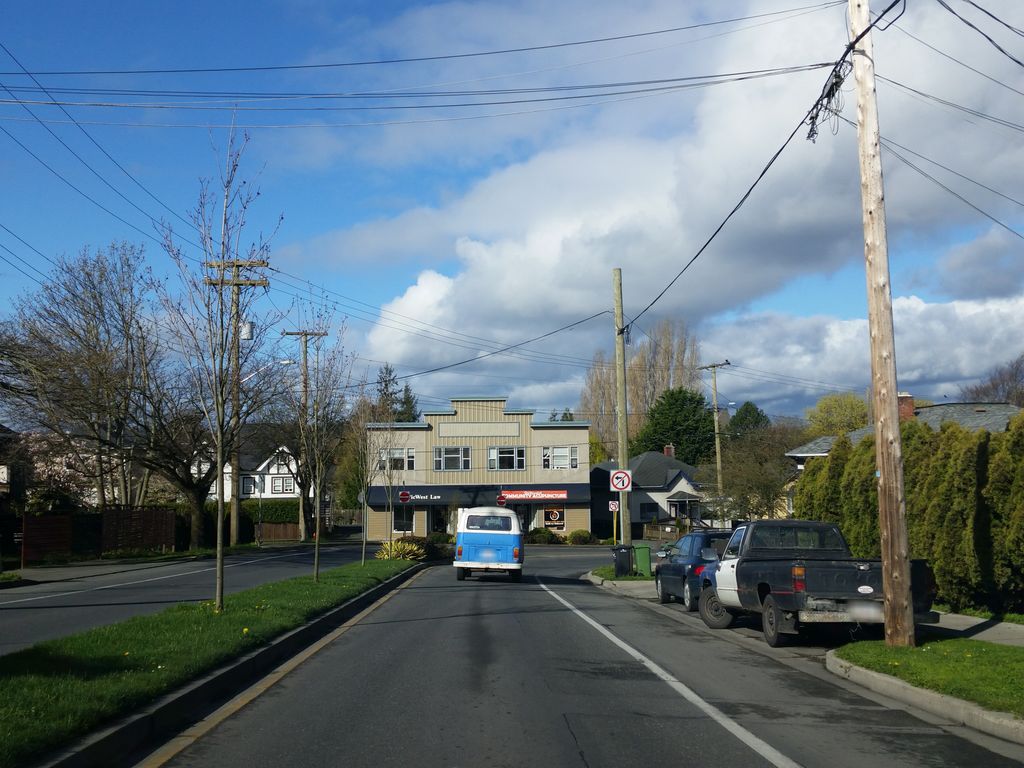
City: victoria